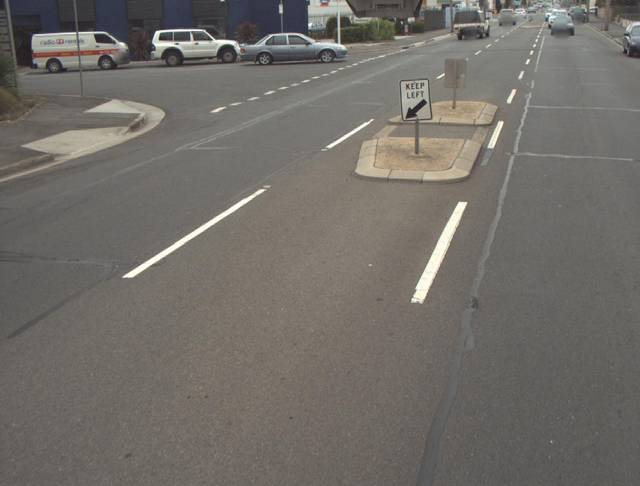
Region: Australia
Coordinates: -41.413, 147.133